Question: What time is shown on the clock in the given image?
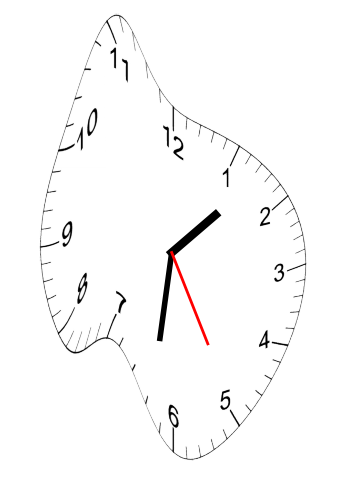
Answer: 01:31:25